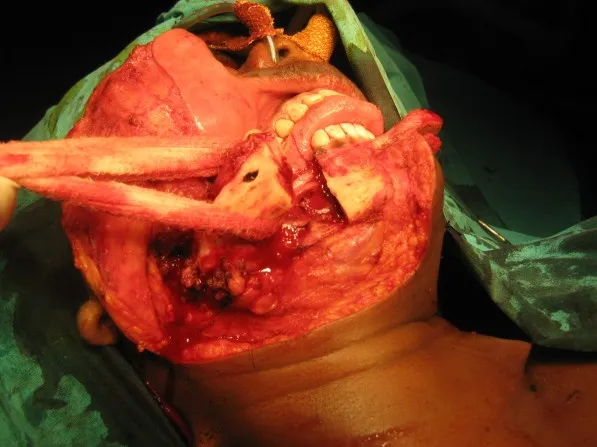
Lip split approach - mandibotomy.
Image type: medical_photograph (other_medical_photograph)